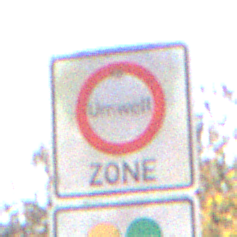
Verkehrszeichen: BeginnUmweltzone
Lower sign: FreistellungVomVerkehrsverbot2
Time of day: SunriseSunset
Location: Outdoor (Urban)
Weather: PartlyCloudy
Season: Autumn
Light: Natural